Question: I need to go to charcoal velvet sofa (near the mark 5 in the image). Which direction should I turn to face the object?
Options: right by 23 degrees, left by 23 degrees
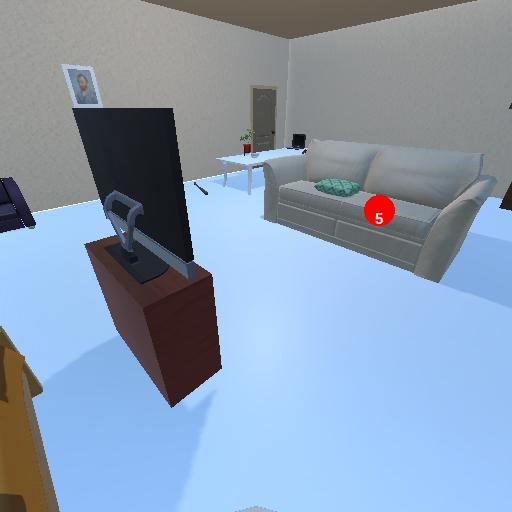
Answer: right by 23 degrees